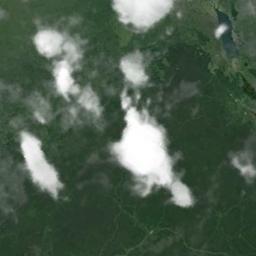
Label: cloud